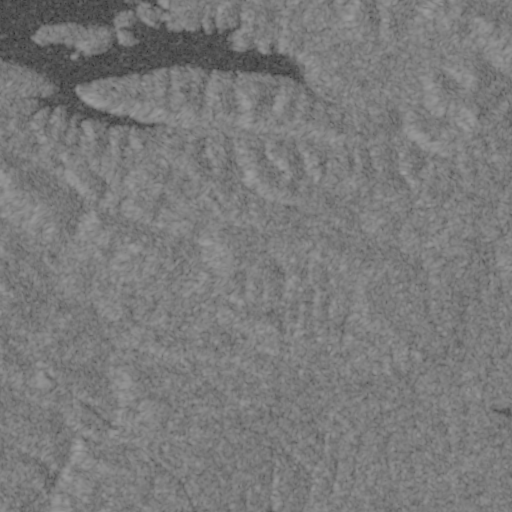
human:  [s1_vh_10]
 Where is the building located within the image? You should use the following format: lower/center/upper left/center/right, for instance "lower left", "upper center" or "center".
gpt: The building is located in the center of the image.
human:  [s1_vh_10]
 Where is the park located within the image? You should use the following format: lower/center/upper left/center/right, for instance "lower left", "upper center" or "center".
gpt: There is no park in the image.

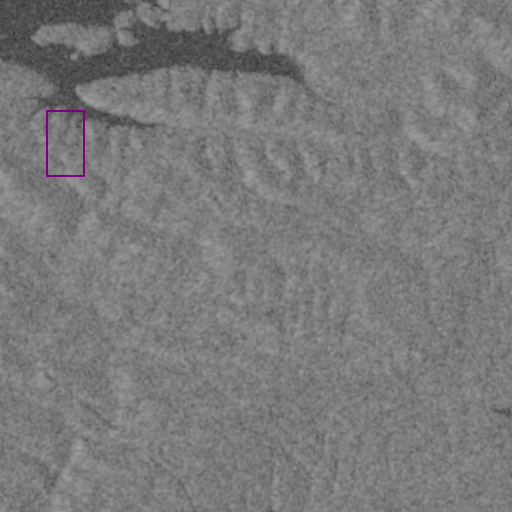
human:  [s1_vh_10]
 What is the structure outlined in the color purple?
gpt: There is no purple outline.
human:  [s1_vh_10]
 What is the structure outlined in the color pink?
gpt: There is no structure outlined in pink.